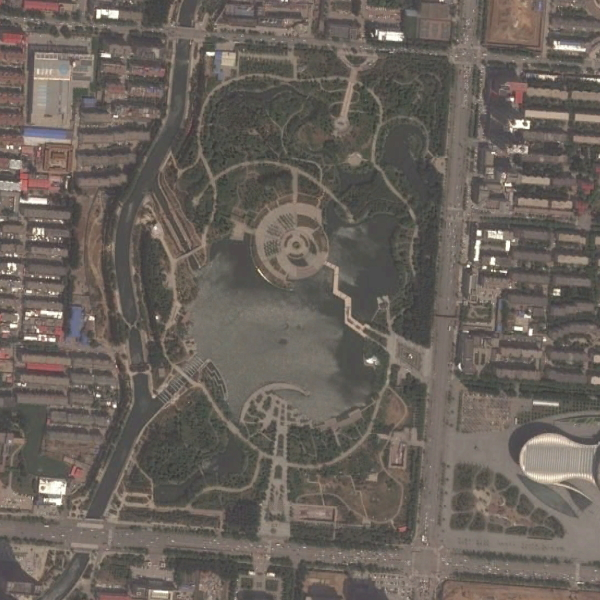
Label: Park